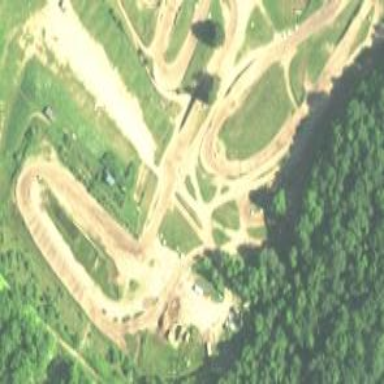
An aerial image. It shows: Motor sport raceway.